Question: I know this is kind of a vague question, but I'm doing a computer-style puzzle and am completely lost on this one. It gives a display of a table of these numbers:

And asks for a keyword from those numbers. Am I missing something really obvious here?
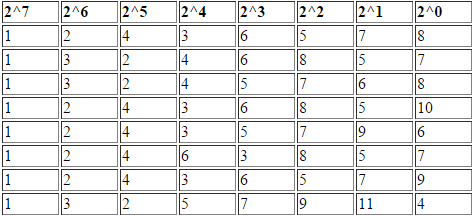
Answer: Got it. The numbers at the top are a clue, telling you the answer is in binary.
If you treat each odd number as a 0, and each even number as 1, then the binary is:
<PHONE>
<PHONE>
<PHONE>
<PHONE>
<PHONE>
<PHONE>
<PHONE>
<PHONE>
which translates to: 'i<3math!'